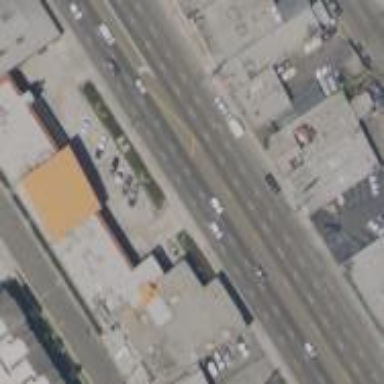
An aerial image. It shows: Commercial building used for car-related activities.